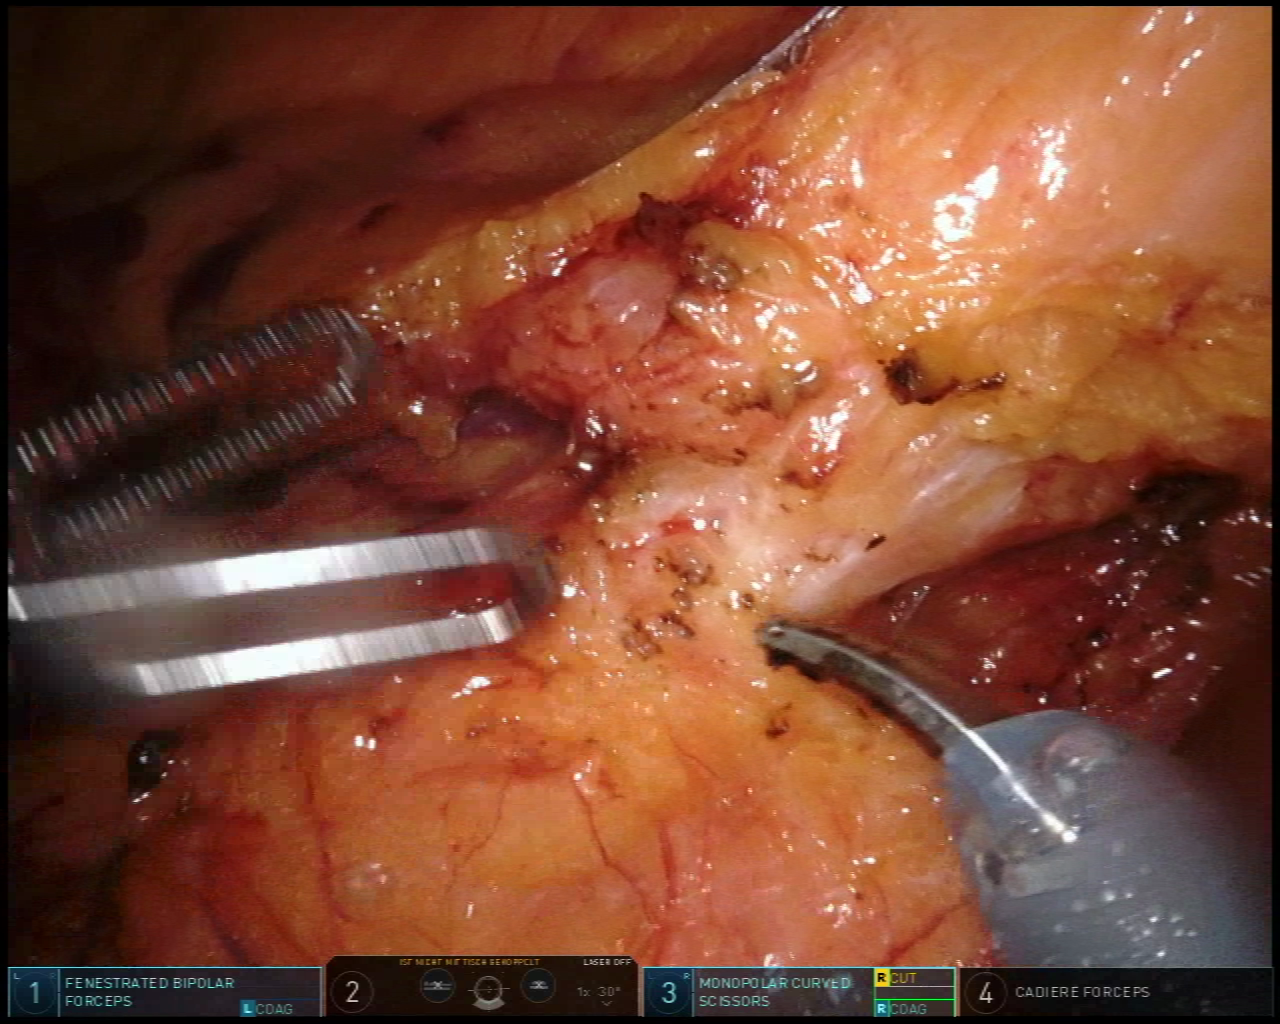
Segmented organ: inferior_mesenteric_artery
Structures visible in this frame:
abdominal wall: no
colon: no
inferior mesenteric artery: yes
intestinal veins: no
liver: no
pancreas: no
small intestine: no
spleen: no
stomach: no
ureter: no
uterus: no
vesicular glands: no